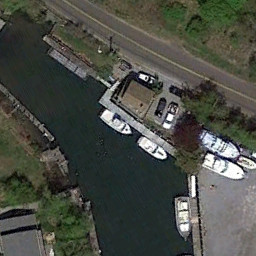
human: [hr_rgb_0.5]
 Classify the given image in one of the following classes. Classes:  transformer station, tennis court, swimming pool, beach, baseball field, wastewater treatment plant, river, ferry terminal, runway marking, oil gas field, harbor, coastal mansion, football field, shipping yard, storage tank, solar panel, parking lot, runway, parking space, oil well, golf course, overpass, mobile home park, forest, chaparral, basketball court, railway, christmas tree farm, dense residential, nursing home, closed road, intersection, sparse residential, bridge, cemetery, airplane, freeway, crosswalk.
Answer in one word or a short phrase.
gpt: ferry terminal